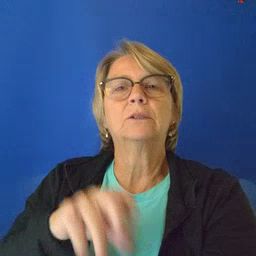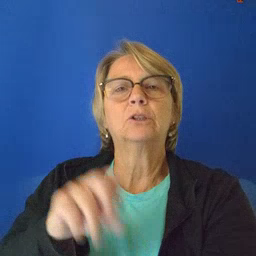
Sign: fireman